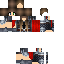
A female human skin with medium skin, wearing brown long hair dressed in a red hoodie and red pants, featuring a closed mouth.